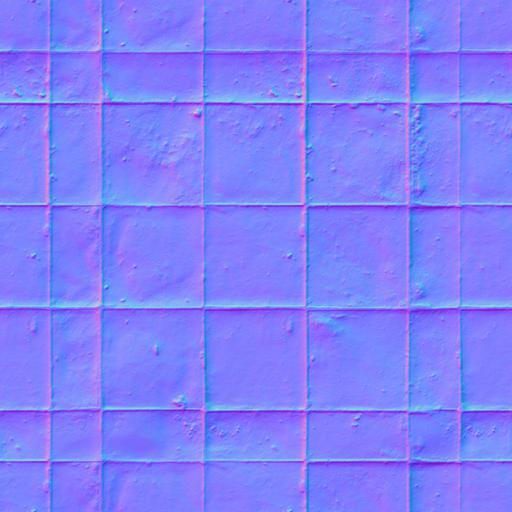
black blue dark tiled tiles